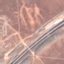
Label: Highway